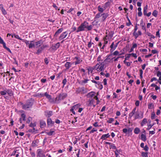
Tumor epithelial tissue: no
Tumor-associated stroma tissue: yes
Normal tissue: no